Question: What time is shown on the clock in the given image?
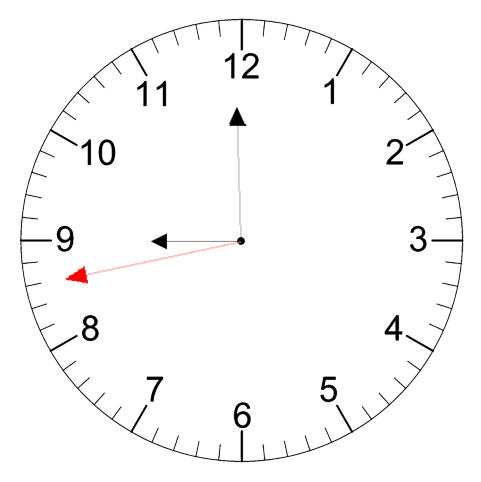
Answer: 08:59:43